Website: macys
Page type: customer-info-address
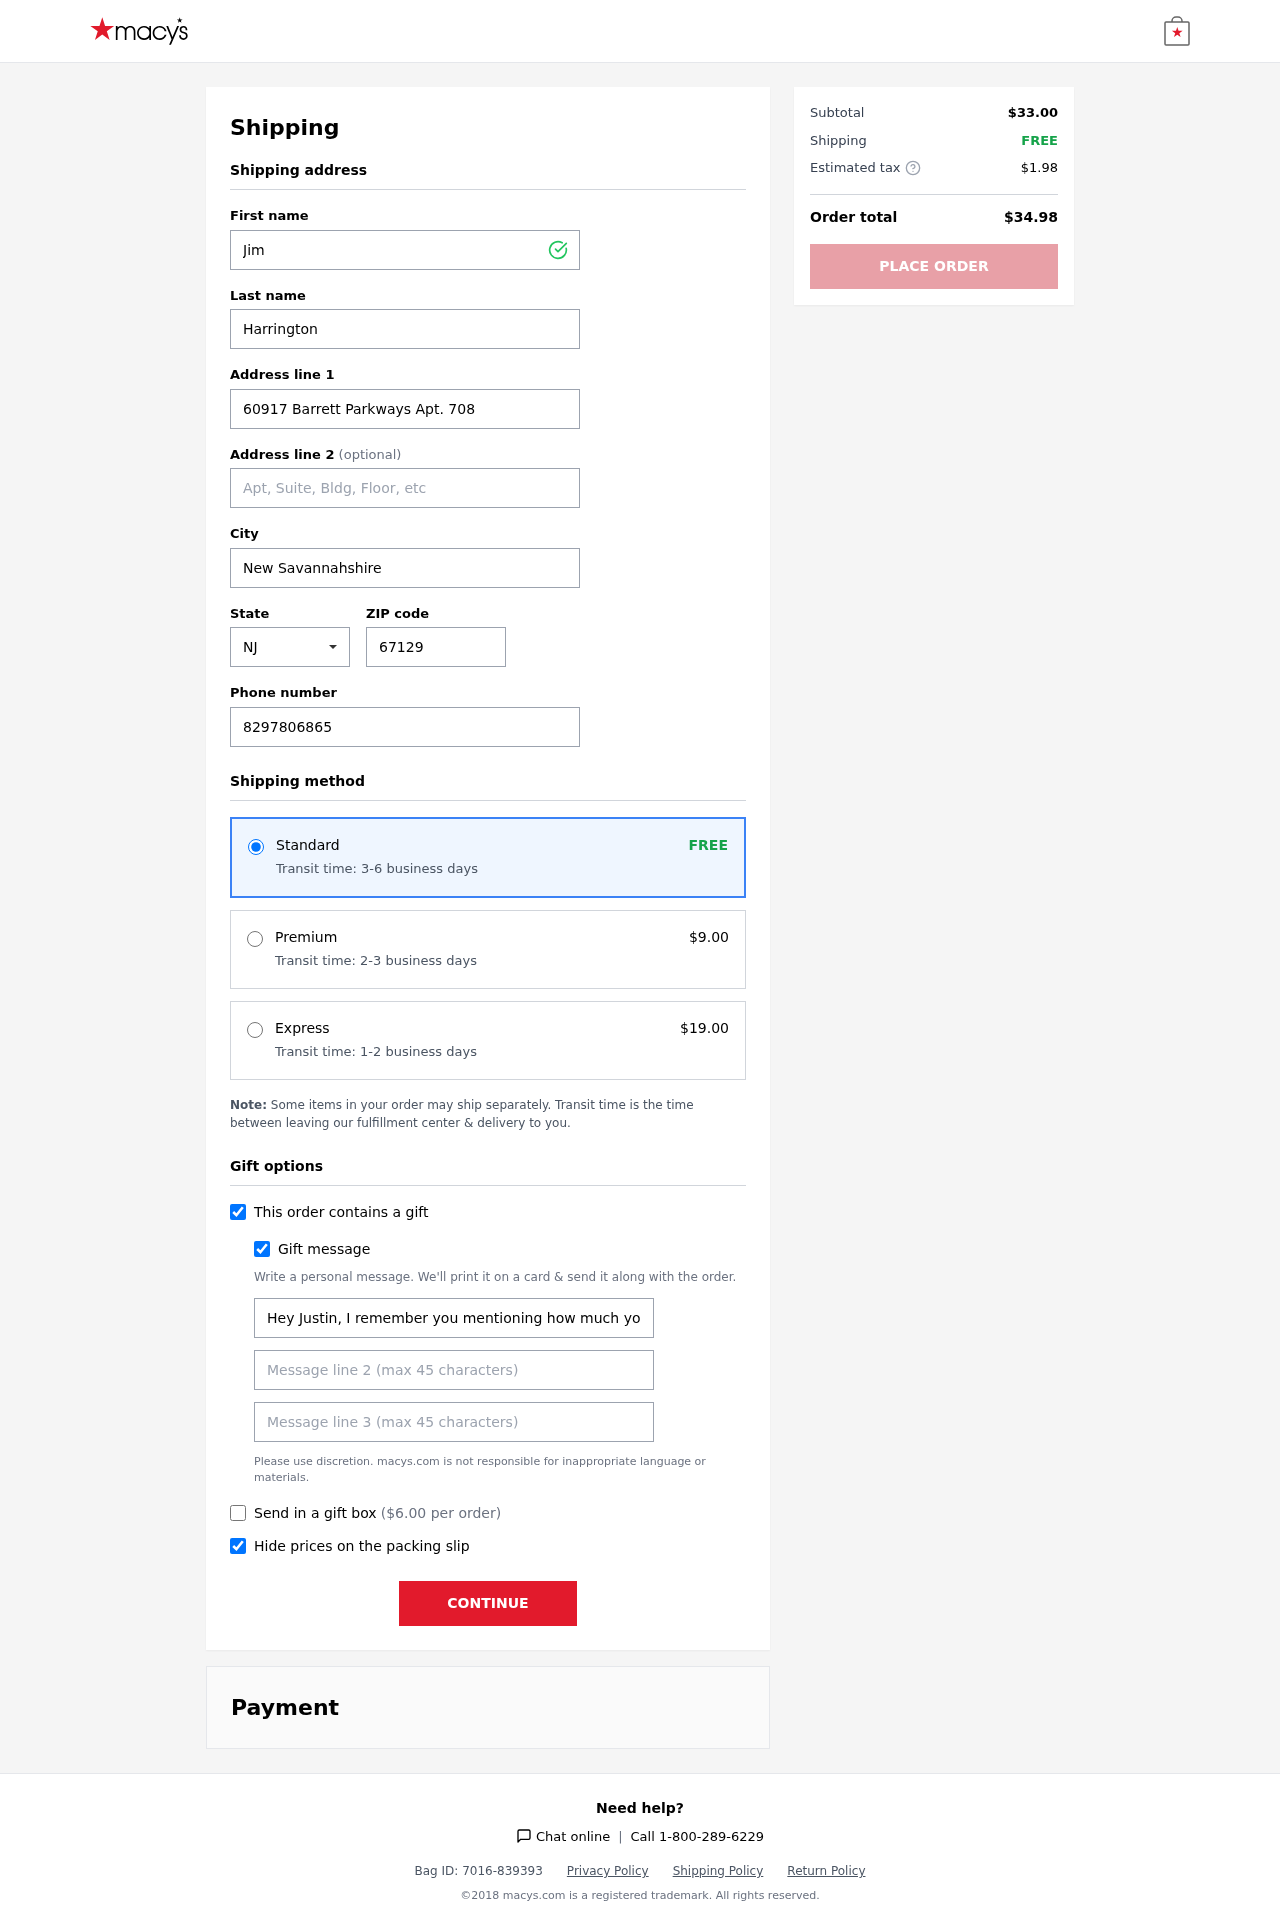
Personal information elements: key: PII_CITY
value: New Savannahshire
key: PII_FIRSTNAME
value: Jim
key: PII_GIFT_MESSAGE
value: Hey Justin, I remember you mentioning how much you needed sturdy kitchen bags, so I grabbed these for you! Hope they make your cleanup a little easier. Enjoy!  Jim
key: PII_LASTNAME
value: Harrington
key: PII_PHONE
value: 8297806865
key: PII_POSTCODE
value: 67129
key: PII_STATE_ABBR
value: NJ
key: PII_STREET
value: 60917 Barrett Parkways Apt. 708
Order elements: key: ORDER_SHIPPING_STANDARD
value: FREE
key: ORDER_SHIPPING_STANDARD_TIME
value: Transit time: 3-6 business days
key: ORDER_SHIPPING_PREMIUM
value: $9.00
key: ORDER_SHIPPING_PREMIUM_TIME
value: Transit time: 2-3 business days
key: ORDER_SHIPPING_EXPRESS
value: $19.00
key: ORDER_SHIPPING_EXPRESS_TIME
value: Transit time: 1-2 business days
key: ORDER_GIFT_BOX_FEE
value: $6.00
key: ORDER_SUBTOTAL
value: $33.00
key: ORDER_SHIPPING_COST
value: FREE
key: ORDER_TAX
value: $1.98
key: ORDER_TOTAL
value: $34.98